Question: I am having a table like this :
'''
EmployeeId EmployeeName ItemName
4 Ganesh Key Board
4 Ganesh Processor
1 Jignesh Key Board
1 Jignesh Mouse
1 Jignesh Processor
3 Rakesh Key Board
2 Tejas Key Board
2 Tejas Mouse
2 Tejas Processor
'''
I need to query this as if the itemname is different for the same 'employeeid' and 'employeename' we should have the items as ',' separated.
Like the one which is given below :
'''
EmployeeId EmployeeName ItemName
1 Jignesh Key Board, Mouse, Processor
2 Tejas Key Board, Mouse, Processor
3 Rakesh Key Board
4 Ganesh Key Board, Processor
'''
Here is the SQL Query for this:

Could anyone help me to convert the above SQL Query into Lambda Expression?
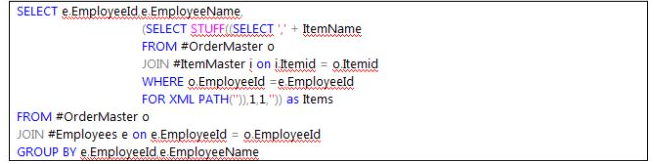
Answer: I'm assuming by 'Lambda expression' you mean a Linq statement (e.g. to EF or Linq2Sql).
The 'FOR XML PATH' and 'STUFF' example shown was a hack to workaround the lack of <URL>
You don't need to reproduce the hack at all in LINQ - instead, simply load all rows for the set of employees of interest into memory, 'GroupBy' the required key, and then use 'String.Join' in a select projection:
'''
var result = db.EmployeeItems
// If you have a filter add the .Where() here ...
.GroupBy(e => e.EmployeeId)
.ToList()
// Because the ToList(), this select projection is not done in the DB
.Select(eg => new
{
EmployeeId = eg.Key,
EmployeeName = eg.First().EmployeeName,
Items = string.Join(",", eg.Select(i => i.ItemName))
});
'''
Where 'employeeItems' is a projection of the join between 'Employee' and 'Items':
'''
var employeeItems = new []
{
new EmployeeItem{EmployeeId = 1, EmployeeName = "Ganesh", ItemName = "Keyboard"},
new EmployeeItem{EmployeeId = 1, EmployeeName = "Ganesh", ItemName = "Mouse"},
new EmployeeItem{EmployeeId = 2, EmployeeName = "John", ItemName = "Keyboard"}
};
'''
Result:
'''
1 Ganesh Keyboard,Mouse
2 John Keyboard
'''